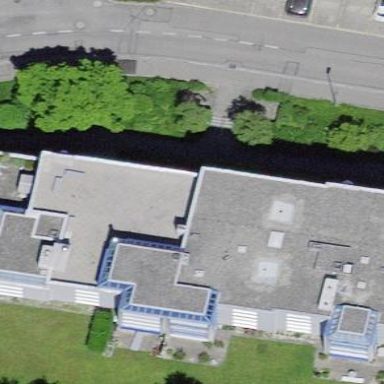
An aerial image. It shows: Flat-roofed apartment building.